Question: I am adding the results of the subqueries to get one row for january in the code below.
The subqueries are put up the same way. The only thing that changes is the timespan specified in the BETWEEN operator.
Is there a shorter way to write this SQL Statement? Because I also want subqueries for the other months and with this way the SQL for 12 months would become very large.
So in the end I want to add the subqueries to get one row for Jan, Feb, Mar, Apr etc.
(I am using PHP and MySQL.)
Here is the SELECT Statement:
'''
SELECT
(
SELECT DaySum_1+DaySum_2+DaySum_3+DaySum_4+DaySum_5+DaySum_6+DaySum_7+DaySum_8+DaySum_9+DaySum_15
FROM rysolarplus
WHERE DatumUhrzeit BETWEEN '2014-01-01 01:00:00' AND '2014-01-01 23:00:00'
ORDER BY DatumUhrzeit DESC
LIMIT 1
) +
(
SELECT DaySum_1+DaySum_2+DaySum_3+DaySum_4+DaySum_5+DaySum_6+DaySum_7+DaySum_8+DaySum_9+DaySum_15
FROM rysolarplus
WHERE DatumUhrzeit BETWEEN '2014-01-02 01:00:00' AND '2014-01-02 23:00:00'
ORDER BY DatumUhrzeit DESC
LIMIT 1
) +
(
SELECT DaySum_1+DaySum_2+DaySum_3+DaySum_4+DaySum_5+DaySum_6+DaySum_7+DaySum_8+DaySum_9+DaySum_15
FROM rysolarplus
WHERE DatumUhrzeit BETWEEN '2014-01-03 01:00:00' AND '2014-01-03 23:00:00'
ORDER BY DatumUhrzeit DESC
LIMIT 1
) +
(
SELECT DaySum_1+DaySum_2+DaySum_3+DaySum_4+DaySum_5+DaySum_6+DaySum_7+DaySum_8+DaySum_9+DaySum_15
FROM rysolarplus
WHERE DatumUhrzeit BETWEEN '2014-01-04 01:00:00' AND '2014-01-04 23:00:00'
ORDER BY DatumUhrzeit DESC
LIMIT 1
) +
(
SELECT DaySum_1+DaySum_2+DaySum_3+DaySum_4+DaySum_5+DaySum_6+DaySum_7+DaySum_8+DaySum_9+DaySum_15
FROM rysolarplus
WHERE DatumUhrzeit BETWEEN '2014-01-05 01:00:00' AND '2014-01-05 23:00:00'
ORDER BY DatumUhrzeit DESC
LIMIT 1
) +
(
SELECT DaySum_1+DaySum_2+DaySum_3+DaySum_4+DaySum_5+DaySum_6+DaySum_7+DaySum_8+DaySum_9+DaySum_15
FROM rysolarplus
WHERE DatumUhrzeit BETWEEN '2014-01-06 01:00:00' AND '2014-01-06 23:00:00'
ORDER BY DatumUhrzeit DESC
LIMIT 1
) +
(
SELECT DaySum_1+DaySum_2+DaySum_3+DaySum_4+DaySum_5+DaySum_6+DaySum_7+DaySum_8+DaySum_9+DaySum_15
FROM rysolarplus
WHERE DatumUhrzeit BETWEEN '2014-01-07 01:00:00' AND '2014-01-07 23:00:00'
ORDER BY DatumUhrzeit DESC
LIMIT 1
) +
(
SELECT DaySum_1+DaySum_2+DaySum_3+DaySum_4+DaySum_5+DaySum_6+DaySum_7+DaySum_8+DaySum_9+DaySum_15
FROM rysolarplus
WHERE DatumUhrzeit BETWEEN '2014-01-08 01:00:00' AND '2014-01-08 23:00:00'
ORDER BY DatumUhrzeit DESC
LIMIT 1
) +
(
SELECT DaySum_1+DaySum_2+DaySum_3+DaySum_4+DaySum_5+DaySum_6+DaySum_7+DaySum_8+DaySum_9+DaySum_15
FROM rysolarplus
WHERE DatumUhrzeit BETWEEN '2014-01-09 01:00:00' AND '2014-01-09 23:00:00'
ORDER BY DatumUhrzeit DESC
LIMIT 1
) +
(
SELECT DaySum_1+DaySum_2+DaySum_3+DaySum_4+DaySum_5+DaySum_6+DaySum_7+DaySum_8+DaySum_9+DaySum_15
FROM rysolarplus
WHERE DatumUhrzeit BETWEEN '2014-01-10 01:00:00' AND '2014-01-10 23:00:00'
ORDER BY DatumUhrzeit DESC
LIMIT 1
) +
(
SELECT DaySum_1+DaySum_2+DaySum_3+DaySum_4+DaySum_5+DaySum_6+DaySum_7+DaySum_8+DaySum_9+DaySum_15
FROM rysolarplus
WHERE DatumUhrzeit BETWEEN '2014-01-11 01:00:00' AND '2014-01-11 23:00:00'
ORDER BY DatumUhrzeit DESC
LIMIT 1
) +
(
SELECT DaySum_1+DaySum_2+DaySum_3+DaySum_4+DaySum_5+DaySum_6+DaySum_7+DaySum_8+DaySum_9+DaySum_15
FROM rysolarplus
WHERE DatumUhrzeit BETWEEN '2014-01-12 01:00:00' AND '2014-01-12 23:00:00'
ORDER BY DatumUhrzeit DESC
LIMIT 1
) +
(
SELECT DaySum_1+DaySum_2+DaySum_3+DaySum_4+DaySum_5+DaySum_6+DaySum_7+DaySum_8+DaySum_9+DaySum_15
FROM rysolarplus
WHERE DatumUhrzeit BETWEEN '2014-01-13 01:00:00' AND '2014-01-13 23:00:00'
ORDER BY DatumUhrzeit DESC
LIMIT 1
) +
(
SELECT DaySum_1+DaySum_2+DaySum_3+DaySum_4+DaySum_5+DaySum_6+DaySum_7+DaySum_8+DaySum_9+DaySum_15
FROM rysolarplus
WHERE DatumUhrzeit BETWEEN '2014-01-14 01:00:00' AND '2014-01-14 23:00:00'
ORDER BY DatumUhrzeit DESC
LIMIT 1
) +
(
SELECT DaySum_1+DaySum_2+DaySum_3+DaySum_4+DaySum_5+DaySum_6+DaySum_7+DaySum_8+DaySum_9+DaySum_15
FROM rysolarplus
WHERE DatumUhrzeit BETWEEN '2014-01-15 01:00:00' AND '2014-01-15 23:00:00'
ORDER BY DatumUhrzeit DESC
LIMIT 1
) +
(
SELECT DaySum_1+DaySum_2+DaySum_3+DaySum_4+DaySum_5+DaySum_6+DaySum_7+DaySum_8+DaySum_9+DaySum_15
FROM rysolarplus
WHERE DatumUhrzeit BETWEEN '2014-01-16 01:00:00' AND '2014-01-16 23:00:00'
ORDER BY DatumUhrzeit DESC
LIMIT 1
) +
(
SELECT DaySum_1+DaySum_2+DaySum_3+DaySum_4+DaySum_5+DaySum_6+DaySum_7+DaySum_8+DaySum_9+DaySum_15
FROM rysolarplus
WHERE DatumUhrzeit BETWEEN '2014-01-17 01:00:00' AND '2014-01-17 23:00:00'
ORDER BY DatumUhrzeit DESC
LIMIT 1
) +
(
SELECT DaySum_1+DaySum_2+DaySum_3+DaySum_4+DaySum_5+DaySum_6+DaySum_7+DaySum_8+DaySum_9+DaySum_15
FROM rysolarplus
WHERE DatumUhrzeit BETWEEN '2014-01-18 01:00:00' AND '2014-01-18 23:00:00'
ORDER BY DatumUhrzeit DESC
LIMIT 1
) +
(
SELECT DaySum_1+DaySum_2+DaySum_3+DaySum_4+DaySum_5+DaySum_6+DaySum_7+DaySum_8+DaySum_9+DaySum_15
FROM rysolarplus
WHERE DatumUhrzeit BETWEEN '2014-01-19 01:00:00' AND '2014-01-19 23:00:00'
ORDER BY DatumUhrzeit DESC
LIMIT 1
) +
(
SELECT DaySum_1+DaySum_2+DaySum_3+DaySum_4+DaySum_5+DaySum_6+DaySum_7+DaySum_8+DaySum_9+DaySum_15
FROM rysolarplus
WHERE DatumUhrzeit BETWEEN '2014-01-20 01:00:00' AND '2014-01-20 23:00:00'
ORDER BY DatumUhrzeit DESC
LIMIT 1
) +
(
SELECT DaySum_1+DaySum_2+DaySum_3+DaySum_4+DaySum_5+DaySum_6+DaySum_7+DaySum_8+DaySum_9+DaySum_15
FROM rysolarplus
WHERE DatumUhrzeit BETWEEN '2014-01-21 01:00:00' AND '2014-01-21 23:00:00'
ORDER BY DatumUhrzeit DESC
LIMIT 1
) +
(
SELECT DaySum_1+DaySum_2+DaySum_3+DaySum_4+DaySum_5+DaySum_6+DaySum_7+DaySum_8+DaySum_9+DaySum_15
FROM rysolarplus
WHERE DatumUhrzeit BETWEEN '2014-01-22 01:00:00' AND '2014-01-22 23:00:00'
ORDER BY DatumUhrzeit DESC
LIMIT 1
) +
(
SELECT DaySum_1+DaySum_2+DaySum_3+DaySum_4+DaySum_5+DaySum_6+DaySum_7+DaySum_8+DaySum_9+DaySum_15
FROM rysolarplus
WHERE DatumUhrzeit BETWEEN '2014-01-23 01:00:00' AND '2014-01-23 23:00:00'
ORDER BY DatumUhrzeit DESC
LIMIT 1
) +
(
SELECT DaySum_1+DaySum_2+DaySum_3+DaySum_4+DaySum_5+DaySum_6+DaySum_7+DaySum_8+DaySum_9+DaySum_15
FROM rysolarplus
WHERE DatumUhrzeit BETWEEN '2014-01-24 01:00:00' AND '2014-01-24 23:00:00'
ORDER BY DatumUhrzeit DESC
LIMIT 1
) +
(
SELECT DaySum_1+DaySum_2+DaySum_3+DaySum_4+DaySum_5+DaySum_6+DaySum_7+DaySum_8+DaySum_9+DaySum_15
FROM rysolarplus
WHERE DatumUhrzeit BETWEEN '2014-01-25 01:00:00' AND '2014-01-25 23:00:00'
ORDER BY DatumUhrzeit DESC
LIMIT 1
) +
(
SELECT DaySum_1+DaySum_2+DaySum_3+DaySum_4+DaySum_5+DaySum_6+DaySum_7+DaySum_8+DaySum_9+DaySum_15
FROM rysolarplus
WHERE DatumUhrzeit BETWEEN '2014-01-26 01:00:00' AND '2014-01-26 23:00:00'
ORDER BY DatumUhrzeit DESC
LIMIT 1
) +
(
SELECT DaySum_1+DaySum_2+DaySum_3+DaySum_4+DaySum_5+DaySum_6+DaySum_7+DaySum_8+DaySum_9+DaySum_15
FROM rysolarplus
WHERE DatumUhrzeit BETWEEN '2014-01-27 01:00:00' AND '2014-01-27 23:00:00'
ORDER BY DatumUhrzeit DESC
LIMIT 1
) +
(
SELECT DaySum_1+DaySum_2+DaySum_3+DaySum_4+DaySum_5+DaySum_6+DaySum_7+DaySum_8+DaySum_9+DaySum_15
FROM rysolarplus
WHERE DatumUhrzeit BETWEEN '2014-01-28 01:00:00' AND '2014-01-28 23:00:00'
ORDER BY DatumUhrzeit DESC
LIMIT 1
) +
(
SELECT DaySum_1+DaySum_2+DaySum_3+DaySum_4+DaySum_5+DaySum_6+DaySum_7+DaySum_8+DaySum_9+DaySum_15
FROM rysolarplus
WHERE DatumUhrzeit BETWEEN '2014-01-29 01:00:00' AND '2014-01-29 23:00:00'
ORDER BY DatumUhrzeit DESC
LIMIT 1
) +
(
SELECT DaySum_1+DaySum_2+DaySum_3+DaySum_4+DaySum_5+DaySum_6+DaySum_7+DaySum_8+DaySum_9+DaySum_15
FROM rysolarplus
WHERE DatumUhrzeit BETWEEN '2014-01-30 01:00:00' AND '2014-01-30 23:00:00'
ORDER BY DatumUhrzeit DESC
LIMIT 1
) +
(
SELECT DaySum_1+DaySum_2+DaySum_3+DaySum_4+DaySum_5+DaySum_6+DaySum_7+DaySum_8+DaySum_9+DaySum_15
FROM rysolarplus
WHERE DatumUhrzeit BETWEEN '2014-01-31 01:00:00' AND '2014-01-31 23:00:00'
ORDER BY DatumUhrzeit DESC
LIMIT 1
) AS january;
'''
excerpt from table:

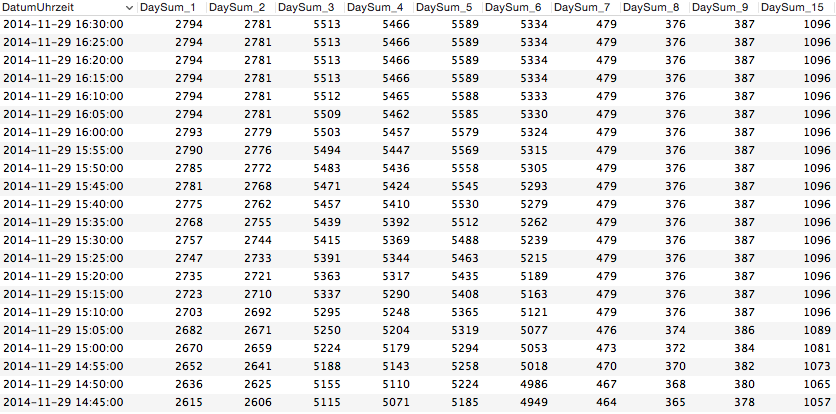
Answer: This query will take the maximum values of each day and then sum them per month:
'''
SELECT
YEAR(TagTotalen.Tag),
Month(TagTotalen.Tag),
SUM(TagTotalen.TagTotal)
FROM
(
SELECT
DATE(DatumUhrzeit) AS Tag,
MAX(DaySum_1) + MAX(DaySum_2) AS TagTotal
FROM
rysolarplus
GROUP BY
DATE(DatumUhrzeit)
) AS TagTotalen
GROUP BY
YEAR(TagTotalen.Tag),
MONTH(TagTotalen.Tag)
'''
SQL Fiddle for demonstration: <URL>